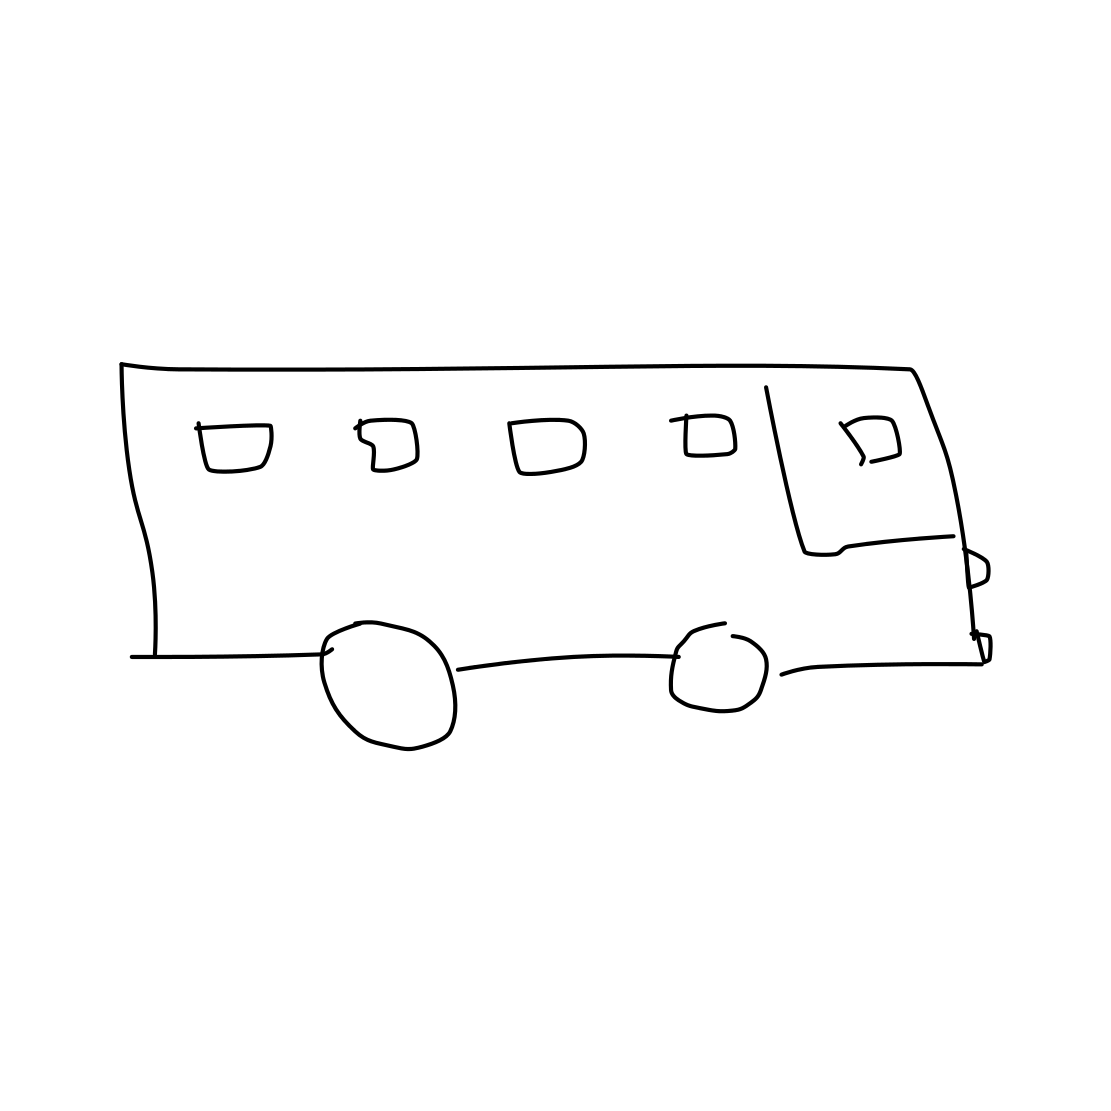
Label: bus